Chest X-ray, PA view. Patient: 39 years old, sex F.
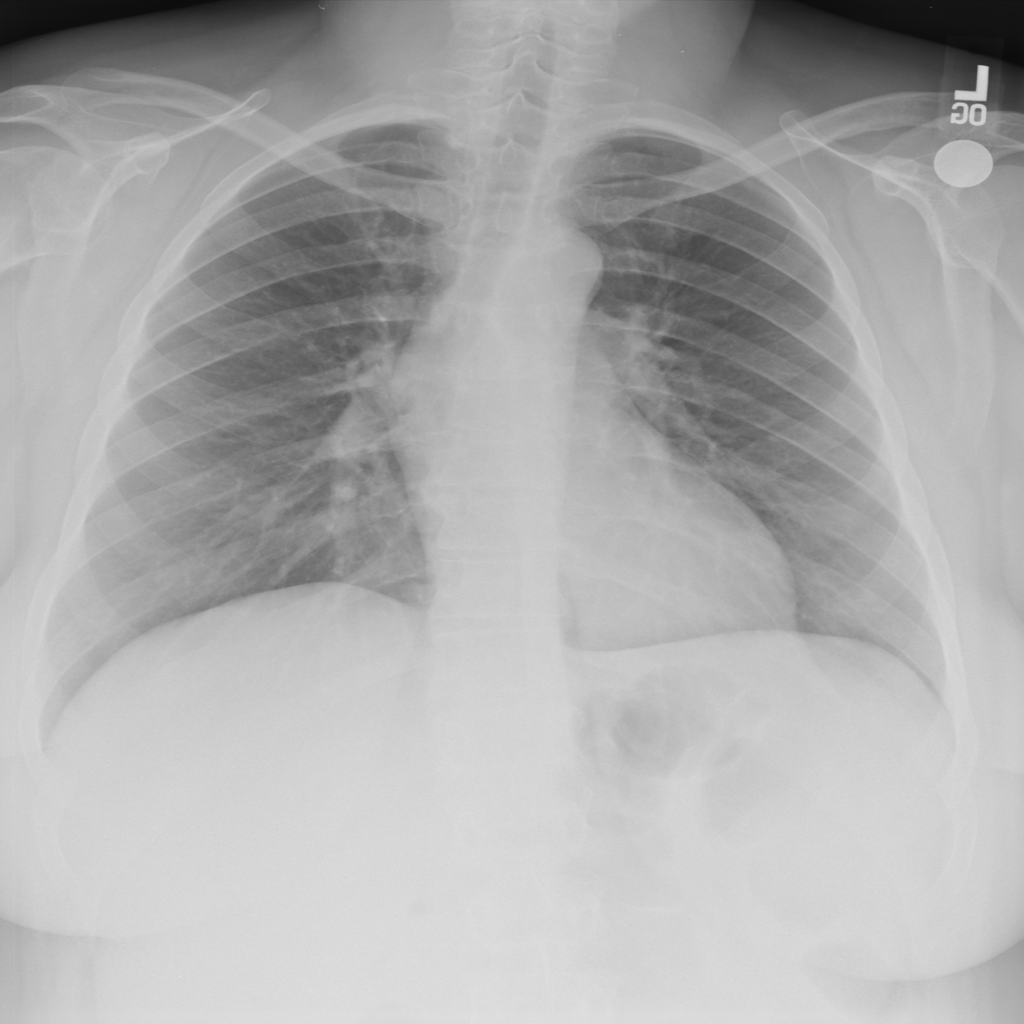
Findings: No Finding